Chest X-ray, AP view. Patient: 37 years old, sex F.
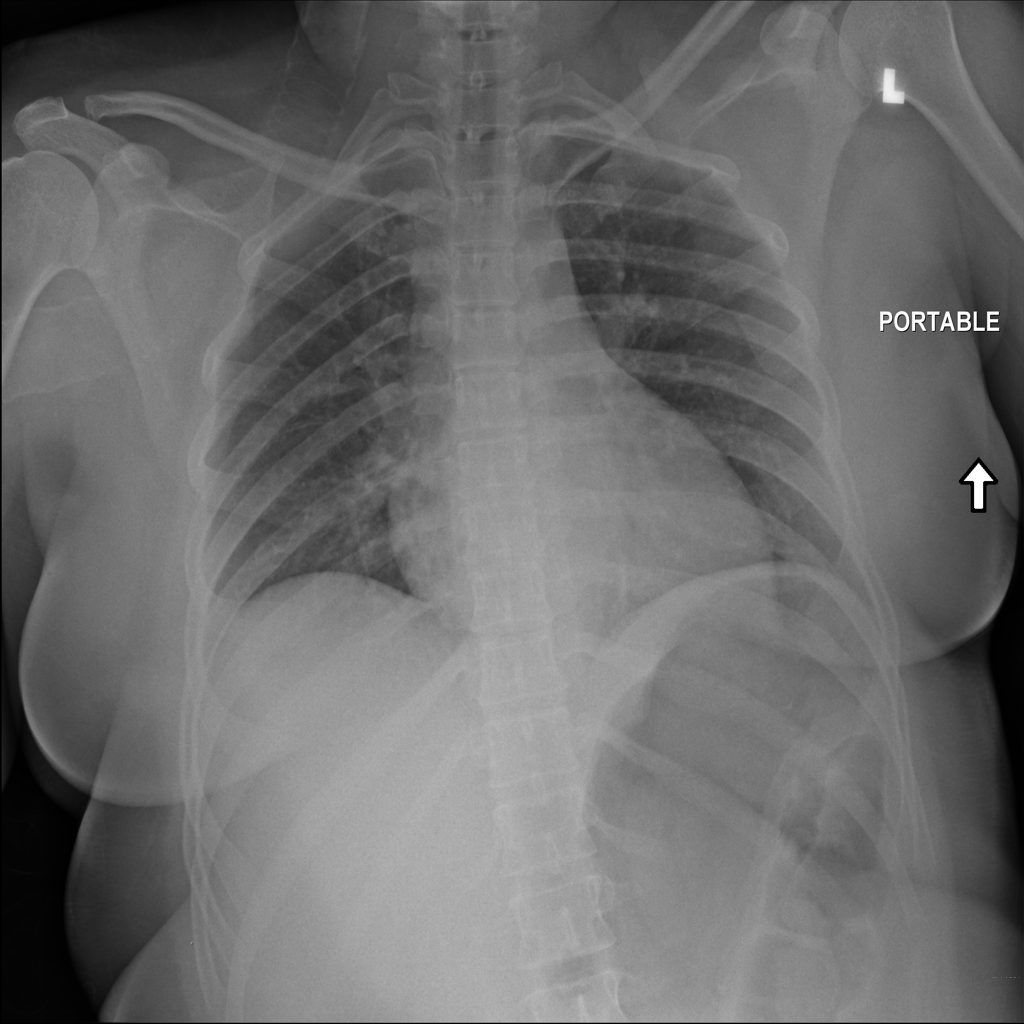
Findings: No Finding